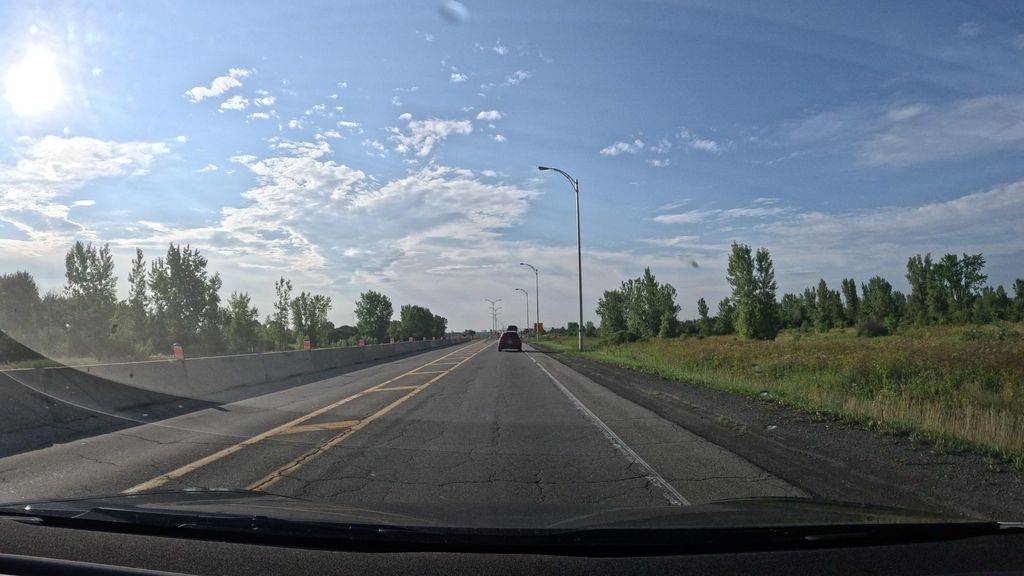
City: montreal